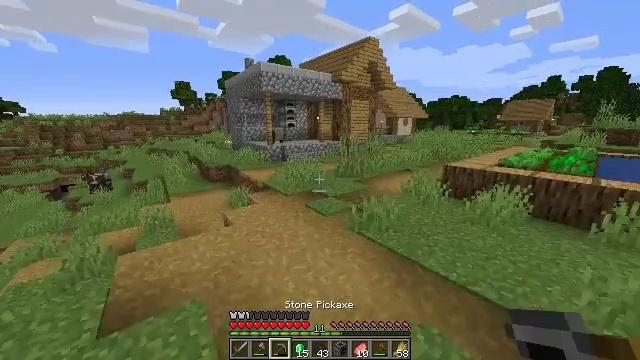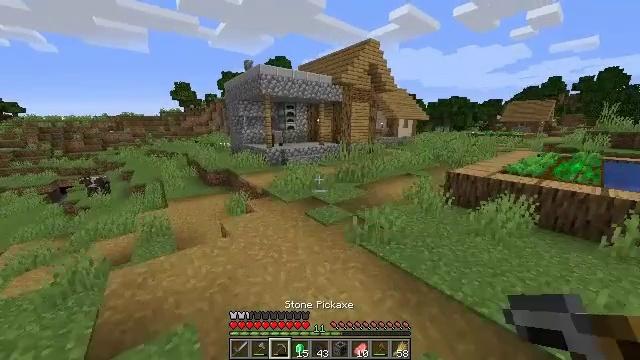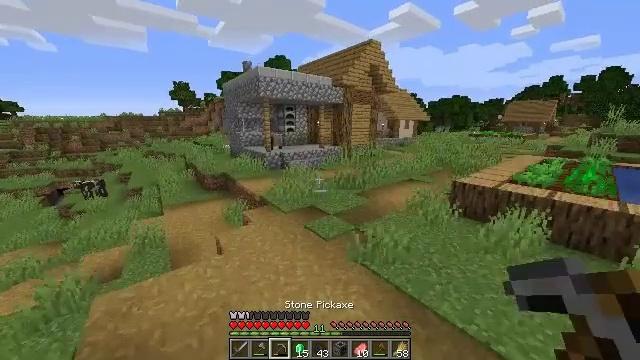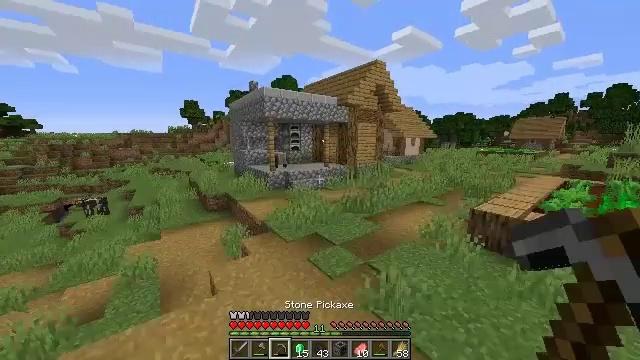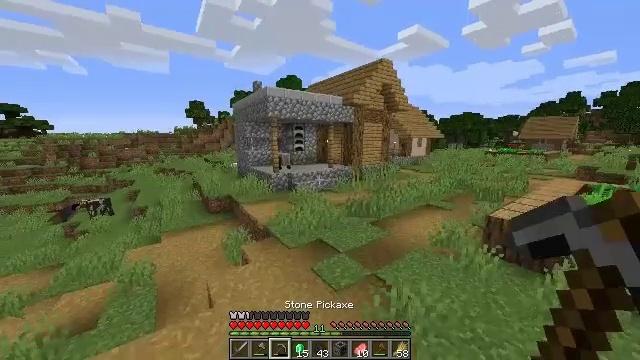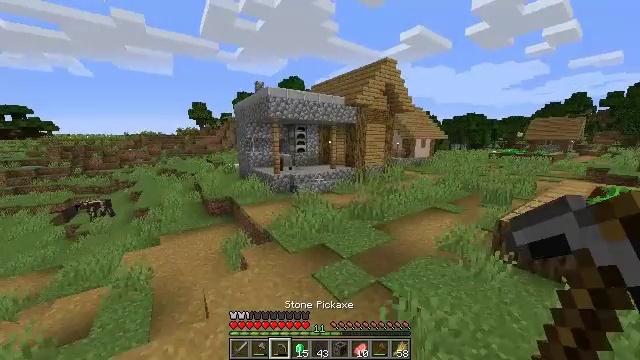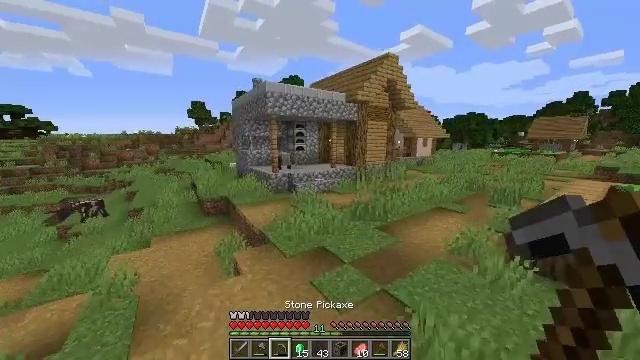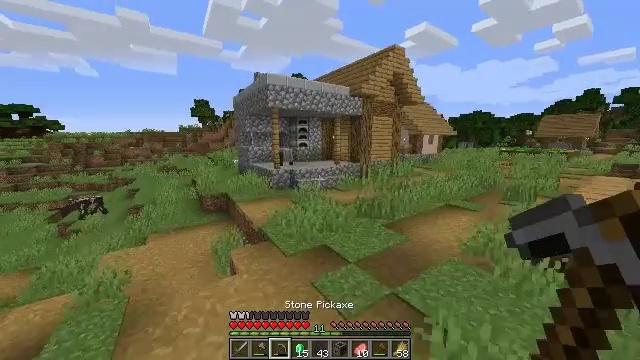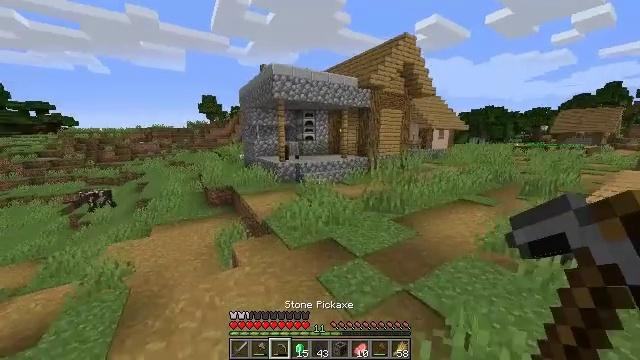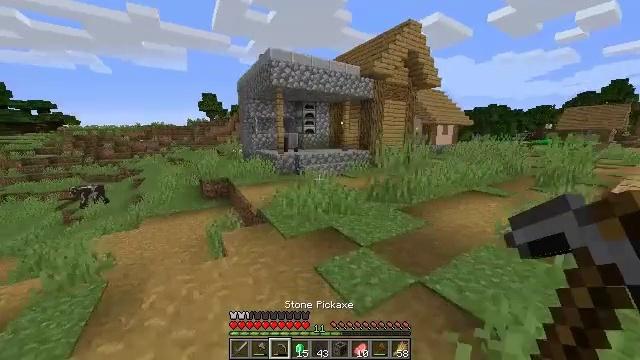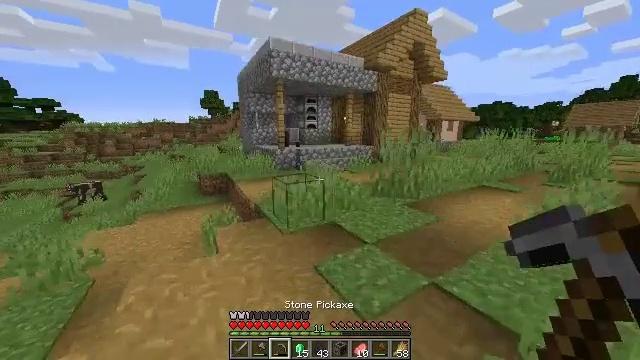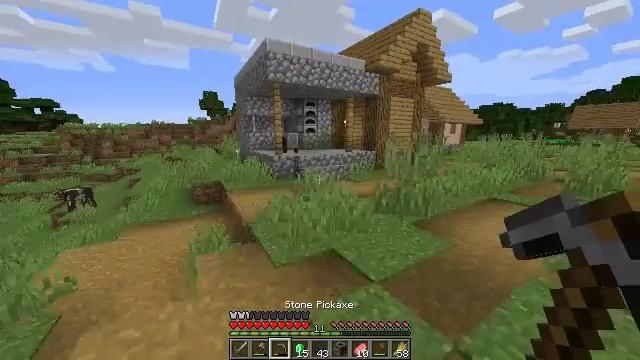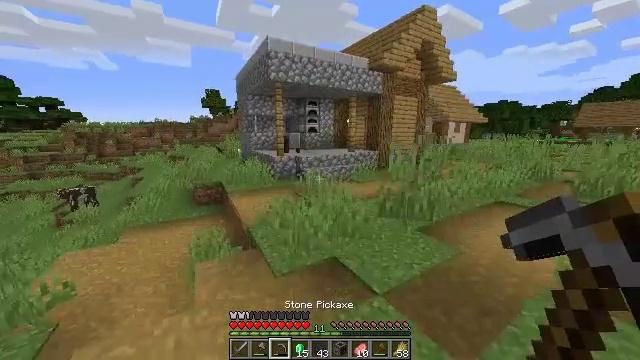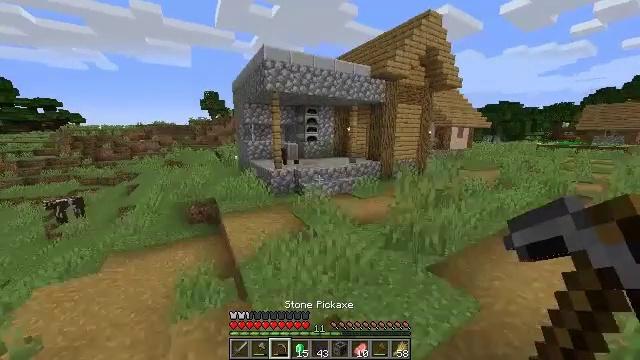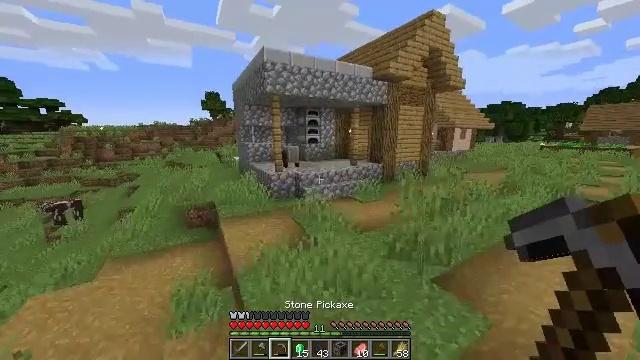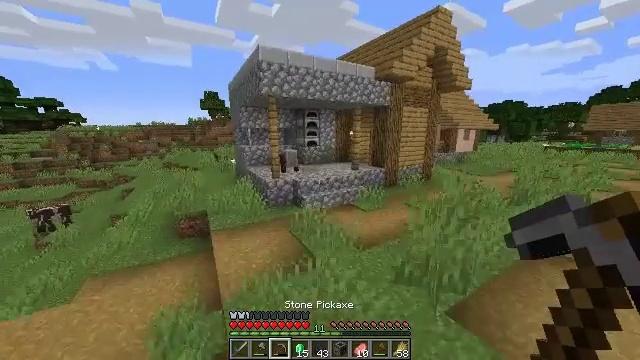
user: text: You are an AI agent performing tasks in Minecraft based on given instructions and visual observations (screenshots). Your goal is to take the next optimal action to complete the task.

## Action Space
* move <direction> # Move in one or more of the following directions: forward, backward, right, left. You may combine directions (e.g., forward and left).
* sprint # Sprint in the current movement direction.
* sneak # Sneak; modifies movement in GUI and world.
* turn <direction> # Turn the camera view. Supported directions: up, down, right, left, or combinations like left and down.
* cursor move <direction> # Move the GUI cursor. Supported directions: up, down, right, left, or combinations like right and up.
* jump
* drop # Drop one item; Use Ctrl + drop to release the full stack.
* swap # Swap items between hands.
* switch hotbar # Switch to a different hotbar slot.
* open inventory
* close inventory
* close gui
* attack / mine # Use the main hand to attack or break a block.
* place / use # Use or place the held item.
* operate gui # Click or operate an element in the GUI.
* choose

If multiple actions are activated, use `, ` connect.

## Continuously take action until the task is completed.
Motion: motion action
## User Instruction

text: Gather the grindstone to use later.
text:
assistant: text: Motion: move forward, jump
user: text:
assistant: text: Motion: move forward, jump
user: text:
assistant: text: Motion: move forward, turn left and up, jump
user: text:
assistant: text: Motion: move forward, turn left, jump
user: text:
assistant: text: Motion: move forward, jump
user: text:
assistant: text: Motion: move forward, jump
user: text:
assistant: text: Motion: move forward, jump
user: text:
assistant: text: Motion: move forward, turn left, jump
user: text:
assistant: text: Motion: move forward, jump
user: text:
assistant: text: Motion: move forward, jump
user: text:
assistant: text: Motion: move forward, jump
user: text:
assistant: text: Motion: move forward, jump
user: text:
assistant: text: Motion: move forward, jump
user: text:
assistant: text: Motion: move forward, jump
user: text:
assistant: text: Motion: move forward, jump
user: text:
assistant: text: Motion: move forward, jump
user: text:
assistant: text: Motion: move forward, jump
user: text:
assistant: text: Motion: move forward, jump
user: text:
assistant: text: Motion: move forward, jump
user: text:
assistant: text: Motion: move forward, jump
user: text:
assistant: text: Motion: move forward, jump
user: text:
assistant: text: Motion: move forward, jump
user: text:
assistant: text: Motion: move forward, jump
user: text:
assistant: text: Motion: move forward, jump
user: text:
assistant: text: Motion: move forward, turn left, jump
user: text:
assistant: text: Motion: move forward, turn left, jump
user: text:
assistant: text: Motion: move forward, turn left, jump
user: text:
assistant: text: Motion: move forward, turn left, jump
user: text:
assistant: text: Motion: move forward, jump
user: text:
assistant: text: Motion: move forward, jump